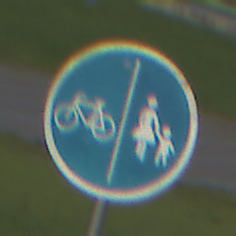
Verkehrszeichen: GetrennterRadUndGehwegRadwegLinks
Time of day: MorningAfternoon
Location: Outdoor (Suburban)
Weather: PartlyCloudy
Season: NotSpecified
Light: Natural